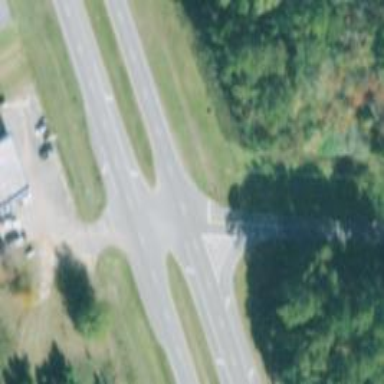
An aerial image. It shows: Dual carriageway expressway with asphalt surface. It is classified as trunk highway.